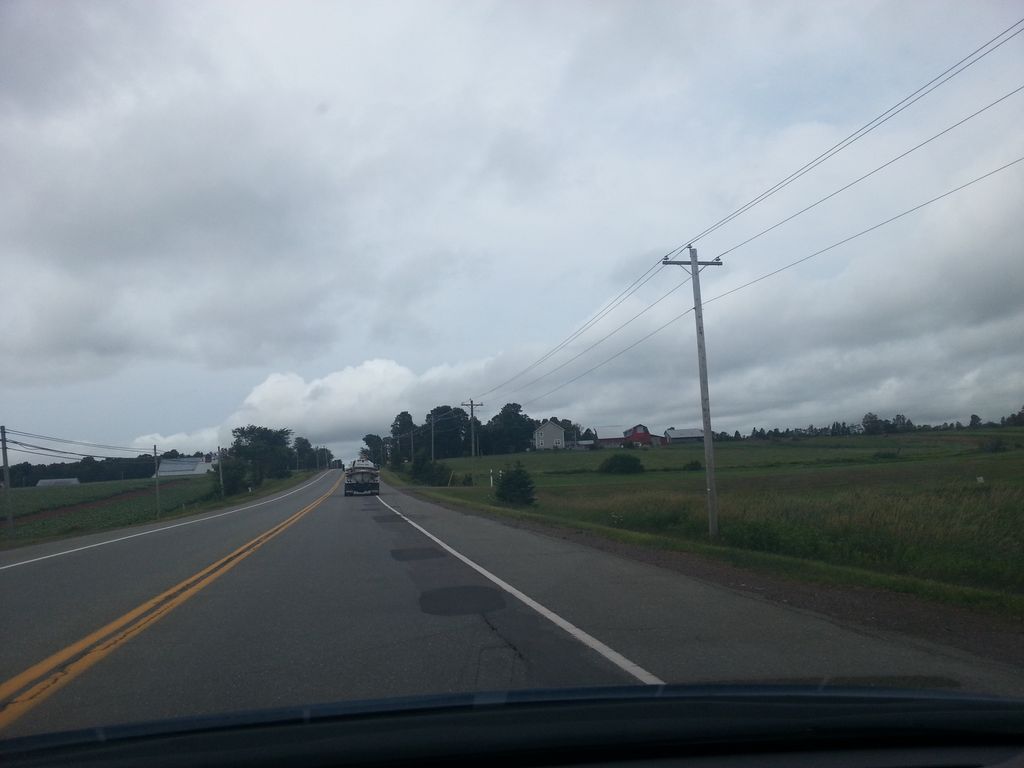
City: charlottetown